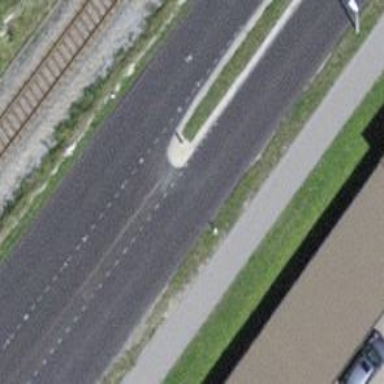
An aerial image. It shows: Primary highway.